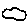
Label: cloud